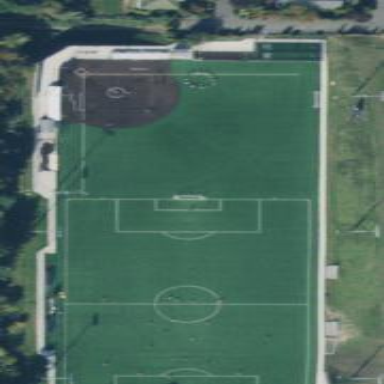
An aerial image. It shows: Soccer pitch for outdoor sports and leisure activities.